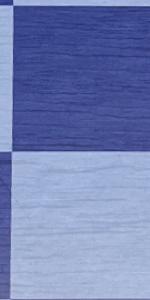
Label: Empty